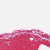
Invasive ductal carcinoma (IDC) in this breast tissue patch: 0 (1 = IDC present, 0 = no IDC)